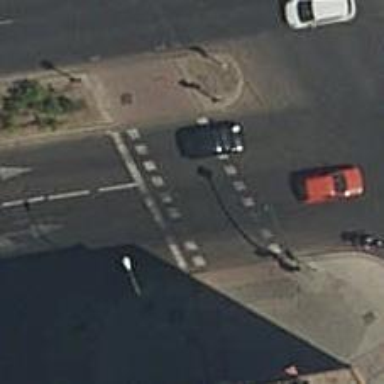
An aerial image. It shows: Road with traffic signals and zebra crossing with traffic signals.